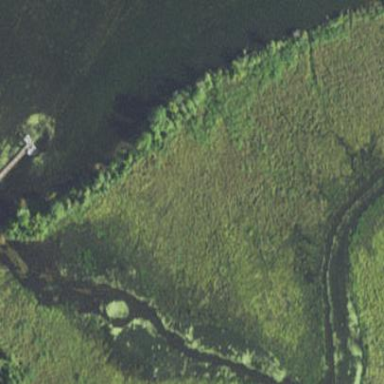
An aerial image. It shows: Marshy wetland area.